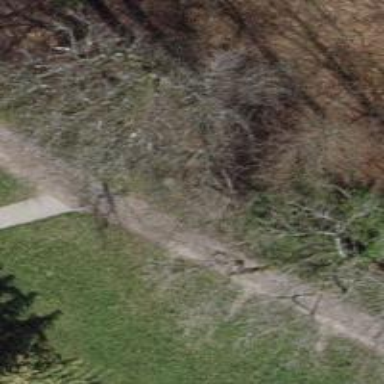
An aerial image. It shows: Brown bench in the vicinity.